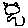
Label: bird